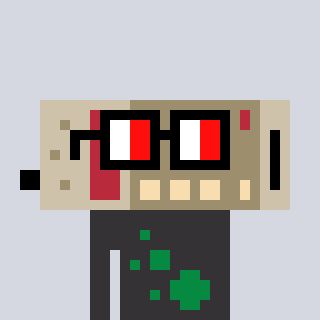
a pixel art character with square glasses with black frames and red eyes, a cordless phone-shaped head and a grayscale-colored body on a cool background